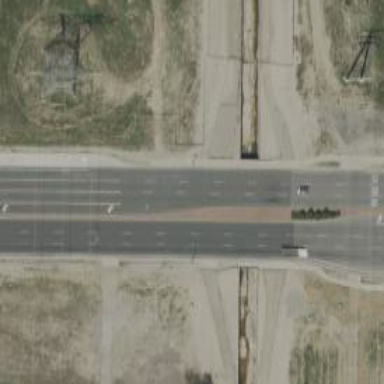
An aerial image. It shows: Primary highway with separate asphalt sidewalk.